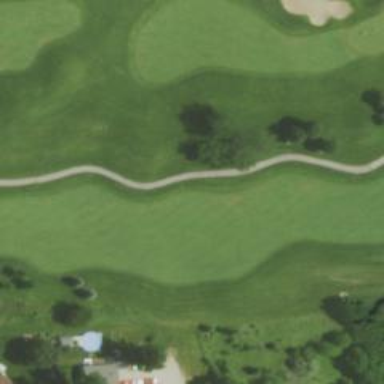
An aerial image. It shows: Service road with grade1 track surface. It resembles golf cart path.